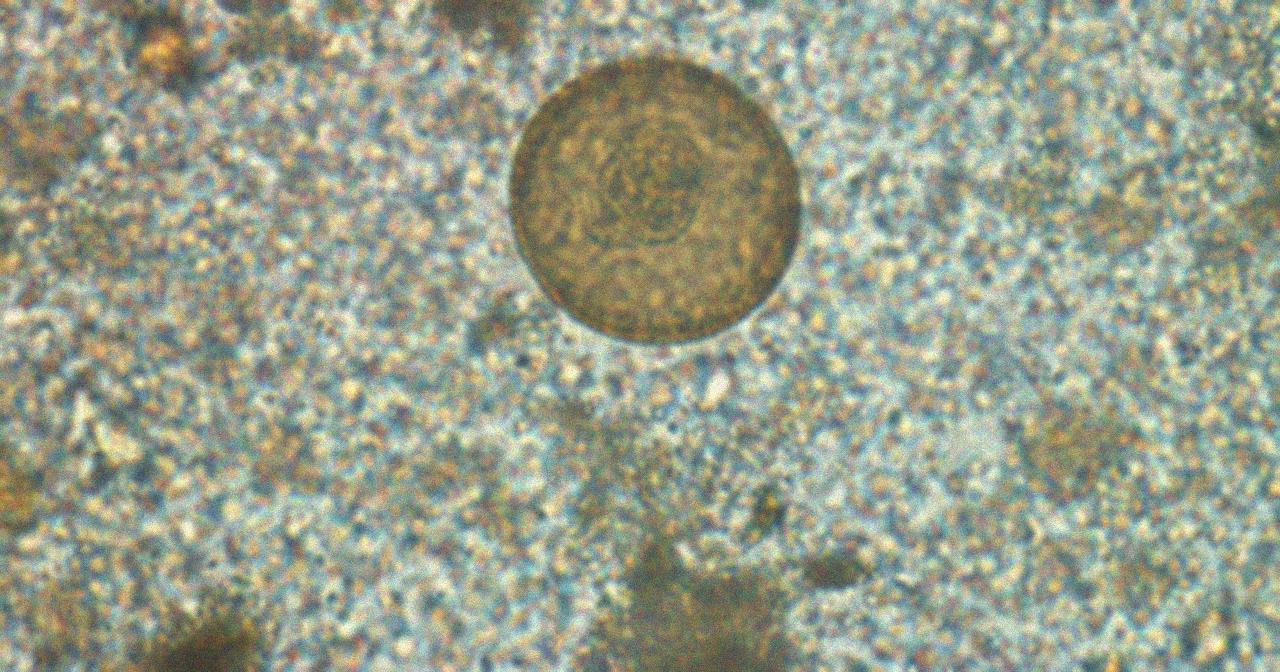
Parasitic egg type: Hymenolepis diminuta